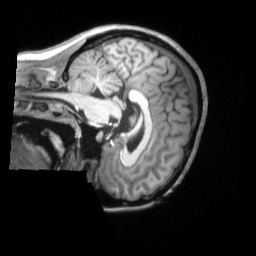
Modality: T1w
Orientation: sagittal
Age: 26
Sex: female
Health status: ill
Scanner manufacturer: siemens
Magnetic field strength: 3 T
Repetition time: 2.2 s
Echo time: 0.00157 s